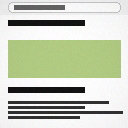
Screen state: on